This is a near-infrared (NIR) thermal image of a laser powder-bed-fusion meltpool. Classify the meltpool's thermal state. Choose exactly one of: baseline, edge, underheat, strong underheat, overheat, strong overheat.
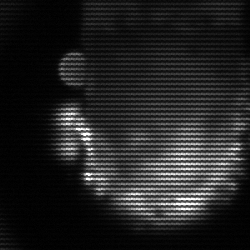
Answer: baseline